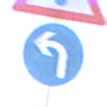
Verkehrszeichen: VorgeschriebeneFahrtrichtungLinks
Zusatzzeichen oben: Lichtzeichenanlage
Umgebung: Outdoor, Nature
Tageszeit: Midday
Wetter: PartlyCloudy
Licht: Natural
Jahreszeit: NotSpecified
Kontrast: HighContrast